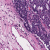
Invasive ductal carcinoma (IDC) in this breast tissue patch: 1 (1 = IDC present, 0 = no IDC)